Question: A good example for what I'm looking for is the custom keyboard used by the WolframAlpha app.
Ideally I would like to set a custom keyboard for each EditText (one that only shows certain characters/digits), although I'm not certain that this is possible.
If anyone can point me in the direction of examples for how to do this and/or provide assistance in any other manner, it would be greatly appreciated.
I have been unable, so far, to find an example using Google of what I need to accomplish.

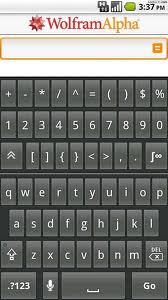
Answer: For developing custom keypad you should check this
android official <URL>
and may this <URL> help you